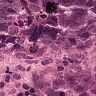
Metastatic tissue present: yes